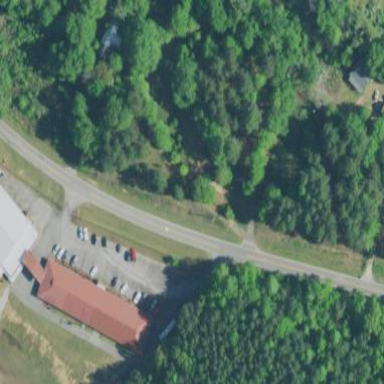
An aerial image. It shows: Parking area with surface.